Interaction volume radius: 10 \u00c5
Interaction volume height: 10 \u00c5
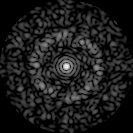
Disorder parameter: 0.8712